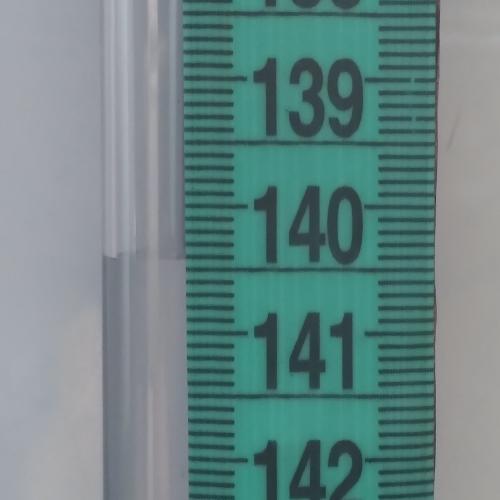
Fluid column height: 140.4 cm